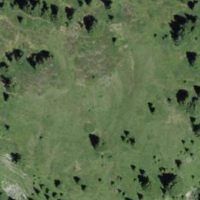
EUNIS habitat code: 26
Species observed at this site:
Parnassia palustris